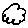
Label: cloud